Field crop: maize
Growth stage: 2
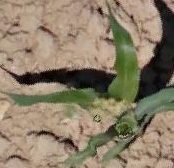
Species: maize